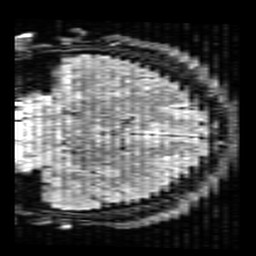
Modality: FLAIR
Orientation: coronal
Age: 28
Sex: male
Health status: healthy
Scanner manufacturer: siemens
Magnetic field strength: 3 T
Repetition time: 9 s
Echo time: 0.088 s